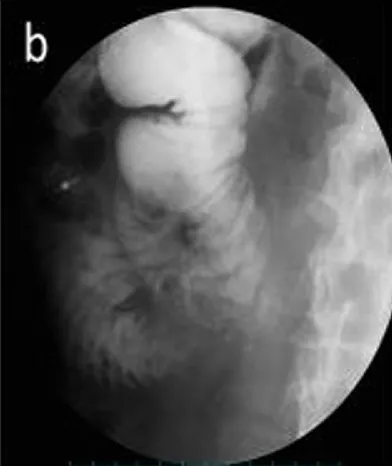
Abdominal computed tomography (CT) scan and duodenography. (b) Contrast media passed through the duodenojejunostomy without any problem.
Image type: radiology (x_ray)